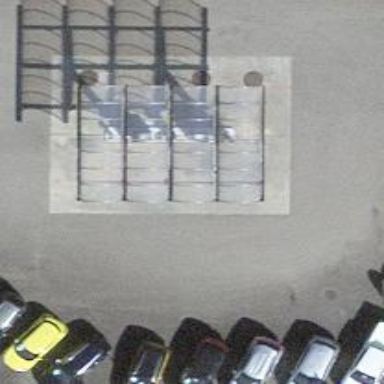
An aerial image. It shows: Fuel station.